Question: I am a student learning to build Web Application using jsp and servlets. My Web Application project was working fine since a month but today suddenly its behaving weird. When I am submitting my jsp page, it is not able to find my servlet. I have used to map the request.
'''
<form name=registration_form action="<%=application.getContextPath() %>/Registration" method="post">
First Name:</td><td><input type="text" name="firstName" required/></td></tr>
</form>
'''
'''
package servlets;
@WebServlet("/Registration")
public class Registration extends HttpServlet {
private static final long serialVersionUID = 1L;
public Registration() {
super();
}
protected void doGet(HttpServletRequest request, HttpServletResponse response) throws ServletException, IOException {
// TODO Auto-generated method stub
}
protected void doPost(HttpServletRequest request, HttpServletResponse response) throws ServletException, IOException {
String firstName=request.getParameter("firstName");
System.out.println(firstName);
}
}
'''
'''
<?xml version="1.0" encoding="UTF-8"?>
<web-app xmlns:xsi="http://www.w3.org/2001/XMLSchema-instance" xmlns="http://java.sun.com/xml/ns/javaee" xmlns:web="http://java.sun.com/xml/ns/javaee/web-app_2_5.xsd" xsi:schemaLocation="http://java.sun.com/xml/ns/javaee http://java.sun.com/xml/ns/javaee/web-app_3_0.xsd" id="WebApp_ID" version="3.0">
<display-name>Login</display-name>
<welcome-file-list>
<welcome-file>index.jsp</welcome-file>
</welcome-file-list>
</web-app>
'''

'''
HTTP Status 404 - /Login/Registration
type Status report
message /Login/Registration
description The requested resource is not available.
Apache Tomcat/7.0.47
'''
'''
Mar 11, 2014 11:30:33 AM org.apache.catalina.core.AprLifecycleListener init
INFO: The APR based Apache Tomcat Native library which allows optimal performance in production environments was not found on the java.library.path: C:\Program Files (x86)\Java\jre7in;C:\windows\Sun\Javain;C:\windows\system32;C:\windows;C:/Program Files (x86)/Java/jdk1.6.0_17/bin/../jre/bin/client;C:/Program Files (x86)/Java/jdk1.6.0_17/bin/../jre/bin;C:/Program Files (x86)/Java/jdk1.6.0_17/bin/../jre/lib/i386;C:\Program Files (x86)\PC Connectivity Solution\;C:\Program Files (x86)\Java\jdk1.6.0_17in;C:\Program Files\Common Files\Microsoft Shared\Windows Live;C:\Program Files (x86)\Common Files\Microsoft Shared\Windows Live;C:\windows\system32;C:\windows;C:\windows\System32\Wbem;C:\windows\System32\WindowsPowerShell1.0\;C:\Program Files\Intel\WiFiin\;C:\Program Files\Common Files\Intel\WirelessCommon\;c:\Program Files (x86)\Common Files\Roxio Shared\DLLShared\;c:\Program Files (x86)\Common Files\Roxio Shared\OEM\DLLShared\;c:\Program Files (x86)\Common Files\Roxio Shared\OEM\DLLShared\;c:\Program Files (x86)\Common Files\Roxio Shared\OEM
.0\DLLShared\;c:\Program Files (x86)\Roxio\OEM\AudioCore\;C:\Program Files (x86)\Windows Live\Shared;C:\Program Files (x86)\Microsoft SQL Server\90\Toolsinn\;C:\Program Files (x86)\Androidndroid-sdk;C:\Program Files (x86)\Java\jdk1.6.0_17in;C:\Program Files (x86)\MySQL\MySQL Utilities 1.3.4\;C:\Program Files (x86)\Intel\OpenCL SDK.0in+;C:\Program Files (x86)\Intel\OpenCL SDK.0ind;D:\mongodbin;D:\development toolspache-maven-3.1.1-binpache-maven-3.1.1in;C:\Program Files (x86)\Google\google_appengine\;D:\development tools\eclipse;;.
Mar 11, 2014 11:30:33 AM org.apache.tomcat.util.digester.SetPropertiesRule begin
WARNING: [SetPropertiesRule]{Server/Service/Engine/Host/Context} Setting property 'source' to 'org.eclipse.jst.jee.server:Login' did not find a matching property.
Mar 11, 2014 11:30:34 AM org.apache.coyote.AbstractProtocol init
INFO: Initializing ProtocolHandler ["http-bio-8080"]
Mar 11, 2014 11:30:34 AM org.apache.coyote.AbstractProtocol init
INFO: Initializing ProtocolHandler ["ajp-bio-8009"]
Mar 11, 2014 11:30:34 AM org.apache.catalina.startup.Catalina load
INFO: Initialization processed in 1071 ms
Mar 11, 2014 11:30:34 AM org.apache.catalina.core.StandardService startInternal
INFO: Starting service Catalina
Mar 11, 2014 11:30:34 AM org.apache.catalina.core.StandardEngine startInternal
INFO: Starting Servlet Engine: Apache Tomcat/7.0.47
Mar 11, 2014 11:30:35 AM org.apache.coyote.AbstractProtocol start
INFO: Starting ProtocolHandler ["http-bio-8080"]
Mar 11, 2014 11:30:35 AM org.apache.coyote.AbstractProtocol start
INFO: Starting ProtocolHandler ["ajp-bio-8009"]
Mar 11, 2014 11:30:35 AM org.apache.catalina.startup.Catalina start
INFO: Server startup in 1463 ms
'''
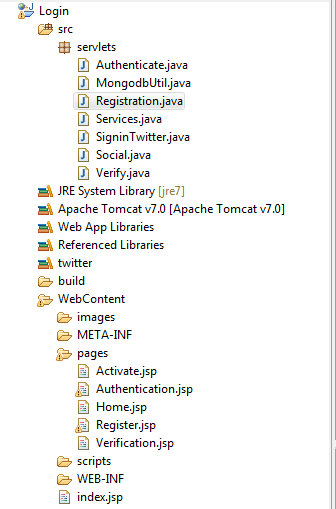
Answer: I had suffered this problem too.
Whenever we delete a tomcat server and run our project in new one without build classpaths and clean and build that project, we got this type of exceptions.
So, Build your projects classpath.
Goto property of your Project then Select =>Java Build Path => Order and Export.
Select All classpaths.